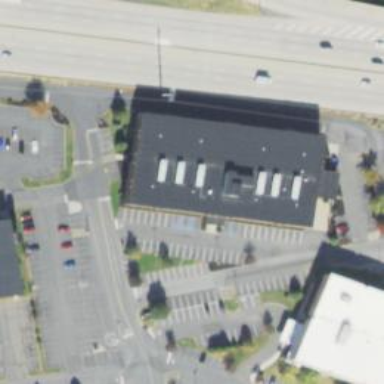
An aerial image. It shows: Commercial building with tan exterior. The roof of the building is black.